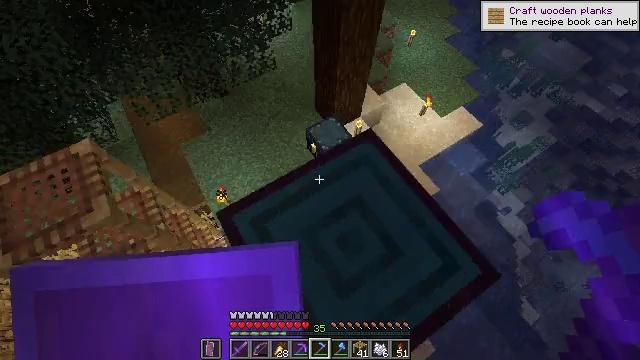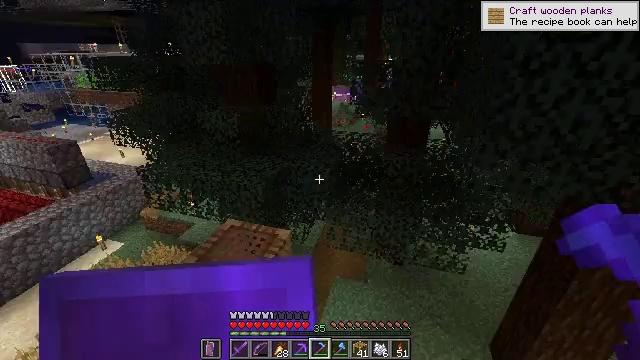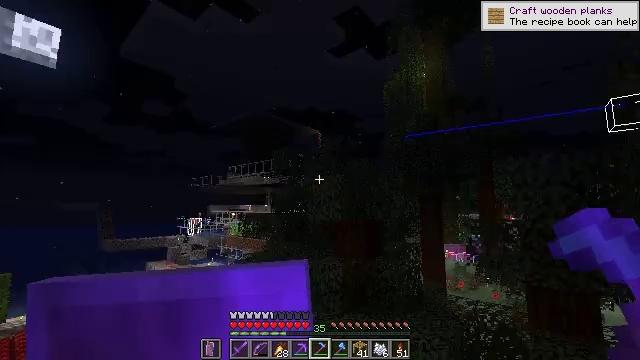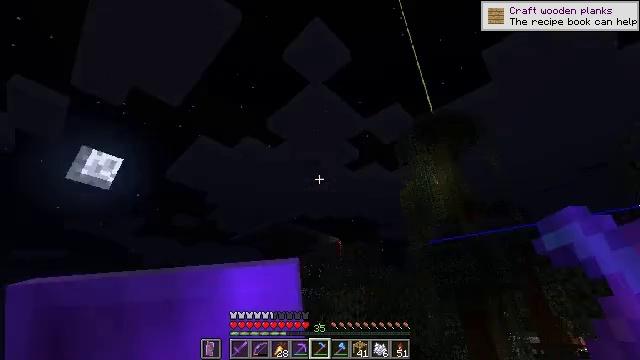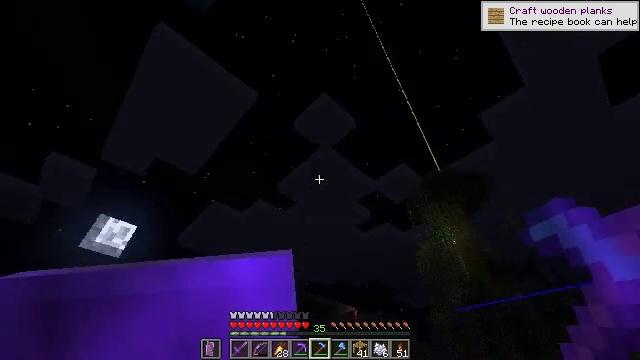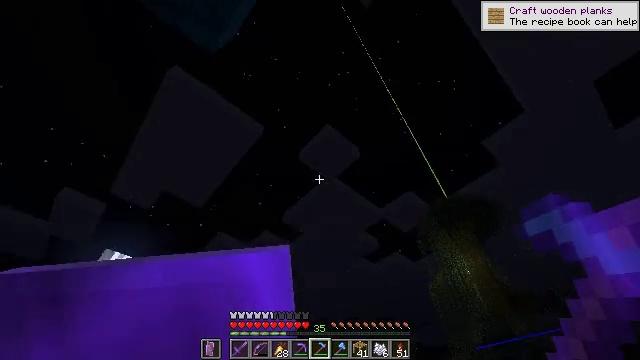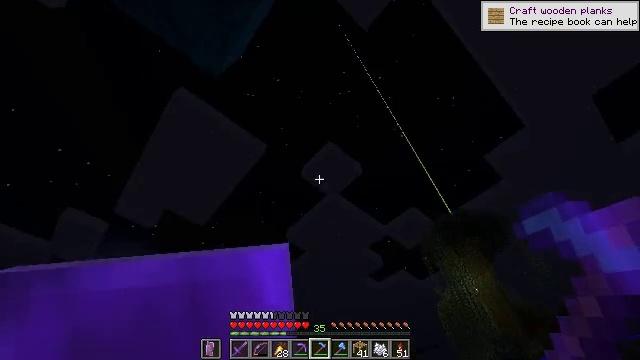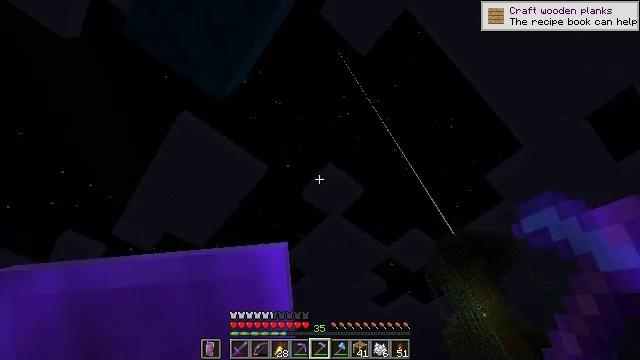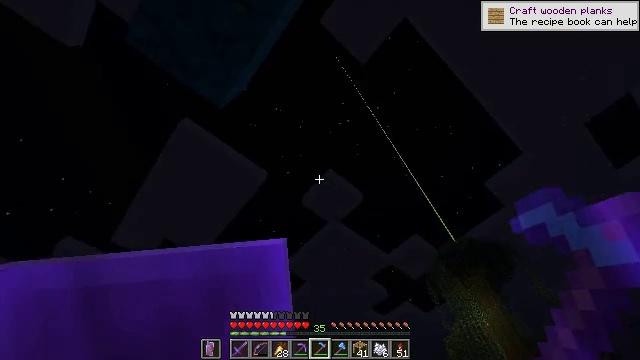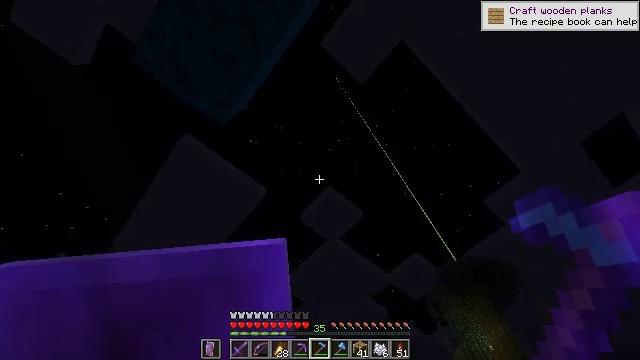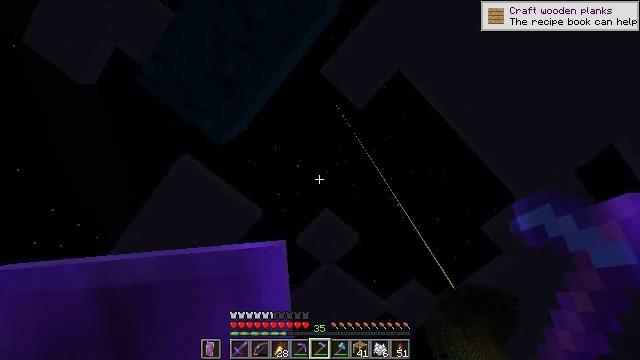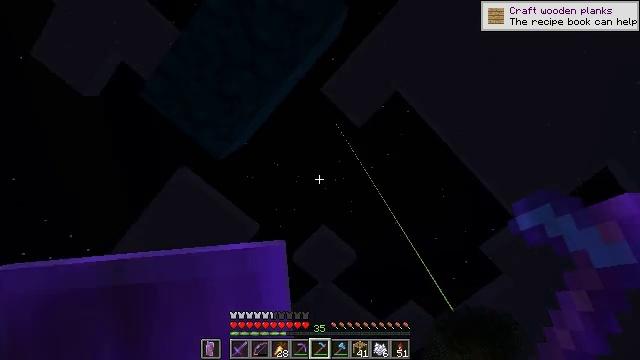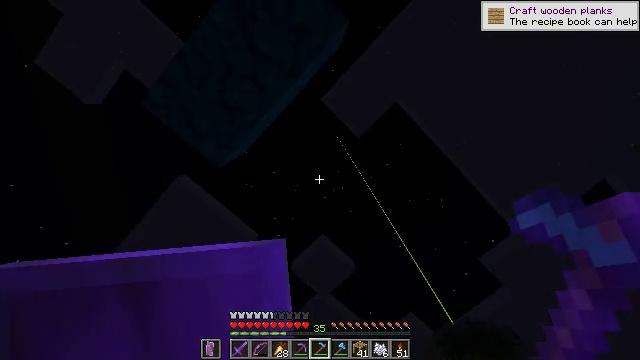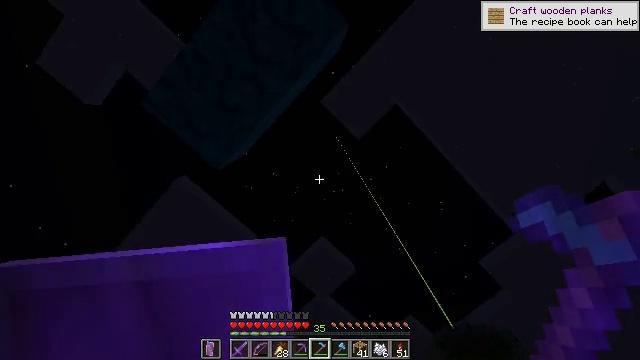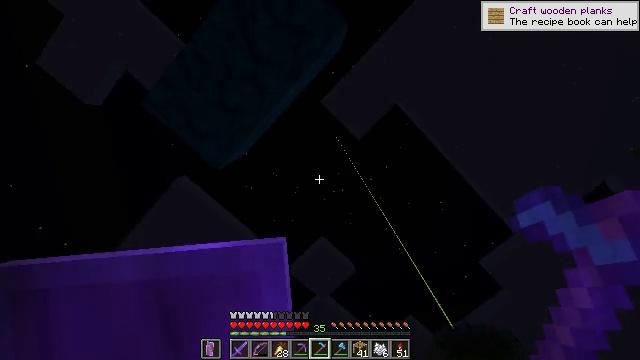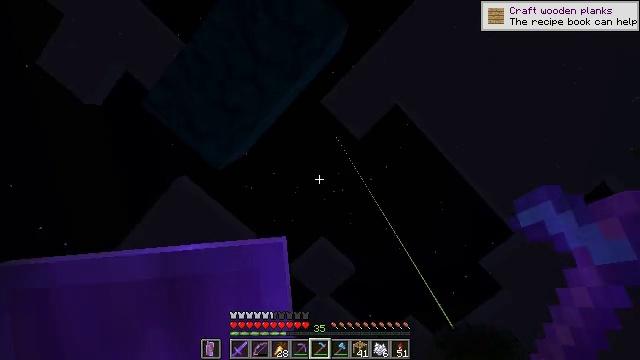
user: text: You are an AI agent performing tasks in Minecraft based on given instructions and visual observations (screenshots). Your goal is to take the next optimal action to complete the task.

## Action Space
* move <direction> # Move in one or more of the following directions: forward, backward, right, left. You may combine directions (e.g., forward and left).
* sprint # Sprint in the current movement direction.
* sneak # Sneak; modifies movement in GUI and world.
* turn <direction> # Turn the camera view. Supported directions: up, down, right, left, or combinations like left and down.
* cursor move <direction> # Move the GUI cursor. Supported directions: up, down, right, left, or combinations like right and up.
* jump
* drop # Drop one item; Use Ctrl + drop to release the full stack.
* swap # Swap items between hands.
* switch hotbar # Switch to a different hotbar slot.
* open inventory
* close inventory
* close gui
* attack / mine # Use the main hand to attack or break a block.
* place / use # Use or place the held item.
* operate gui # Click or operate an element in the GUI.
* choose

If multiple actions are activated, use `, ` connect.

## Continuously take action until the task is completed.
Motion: motion action
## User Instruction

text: Gather warped wart block from the Nether.
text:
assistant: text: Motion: sneak, turn left and up
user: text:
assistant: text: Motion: sneak, turn left and up
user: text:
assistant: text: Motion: sneak, turn left and up
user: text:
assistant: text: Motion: sneak, turn left and up
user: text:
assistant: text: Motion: sneak, turn left and up
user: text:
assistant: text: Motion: sneak, turn up
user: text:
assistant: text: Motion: sneak, turn up
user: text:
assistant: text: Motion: sneak, turn up
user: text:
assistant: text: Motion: sneak, turn up
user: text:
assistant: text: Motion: sneak, turn right and up
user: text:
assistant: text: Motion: sneak, turn right and up
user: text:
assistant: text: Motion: sneak, turn up
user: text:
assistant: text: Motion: sneak
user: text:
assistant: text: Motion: sneak
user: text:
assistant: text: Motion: sneak
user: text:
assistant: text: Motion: sneak, turn up
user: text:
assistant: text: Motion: sneak, turn left and up
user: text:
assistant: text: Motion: sneak, turn left and up
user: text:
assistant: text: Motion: sneak, turn left and up
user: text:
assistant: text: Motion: sneak, turn left
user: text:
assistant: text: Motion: sneak, turn left
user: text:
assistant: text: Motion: sneak
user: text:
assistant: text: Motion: sneak, turn left
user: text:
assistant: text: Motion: sneak, turn left
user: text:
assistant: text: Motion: sneak, turn left
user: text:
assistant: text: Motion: sneak, turn left
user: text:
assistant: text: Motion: sneak, turn left and down
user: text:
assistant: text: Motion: sneak, turn left and down
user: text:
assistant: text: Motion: sneak, turn left and down
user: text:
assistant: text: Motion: sneak, turn left and down